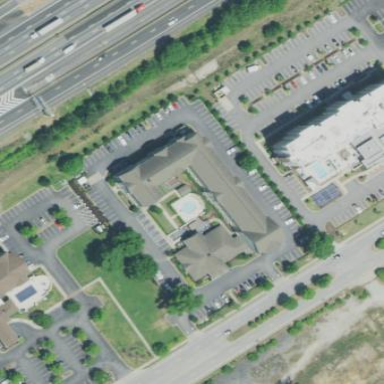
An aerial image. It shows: Hotel building.